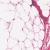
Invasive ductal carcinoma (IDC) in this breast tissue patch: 0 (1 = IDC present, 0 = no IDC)